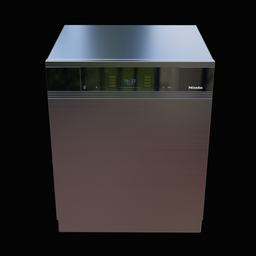
Label: appliances